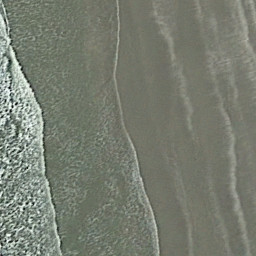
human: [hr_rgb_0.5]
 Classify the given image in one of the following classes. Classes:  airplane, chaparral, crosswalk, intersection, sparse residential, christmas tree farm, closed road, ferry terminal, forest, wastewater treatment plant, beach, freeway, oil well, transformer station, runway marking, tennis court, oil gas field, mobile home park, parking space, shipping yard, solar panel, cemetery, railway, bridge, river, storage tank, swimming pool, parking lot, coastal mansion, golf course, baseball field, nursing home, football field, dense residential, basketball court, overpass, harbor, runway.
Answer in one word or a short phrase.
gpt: beach